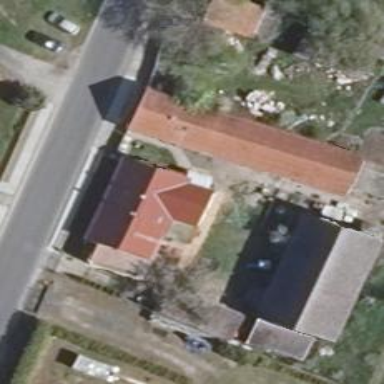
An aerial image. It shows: House with multiple building parts.